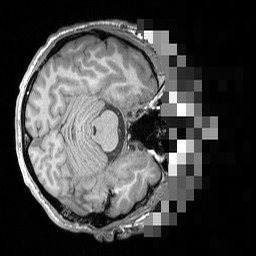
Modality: T1w
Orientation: axial
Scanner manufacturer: siemens
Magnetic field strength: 3 T
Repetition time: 1.5 s
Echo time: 0.00291 s